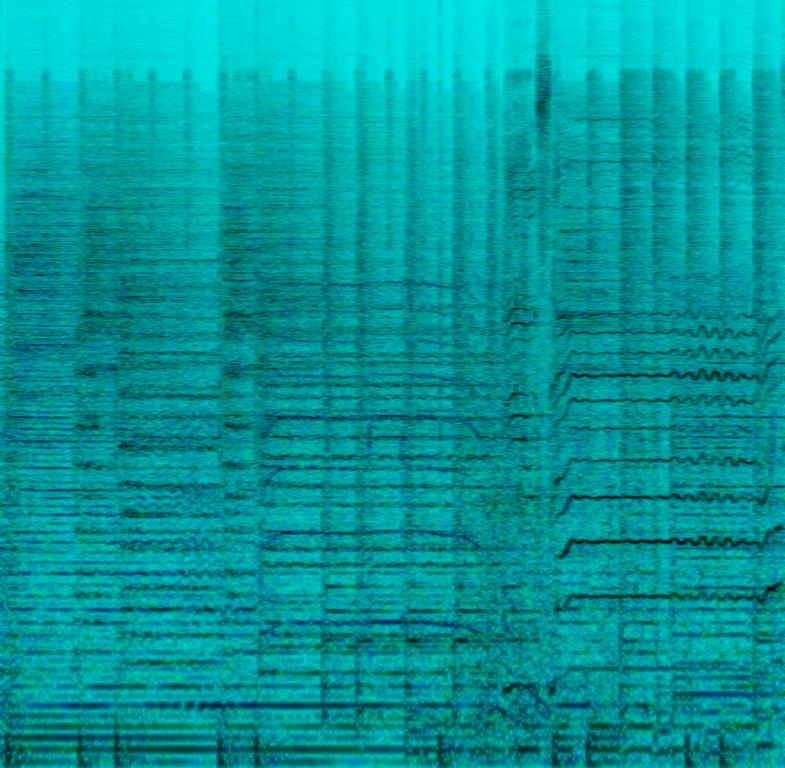
A female vocalist sings this spirited song. The tempo is fast with enthusiastic electric guitar harmony, slick drumming, groovy bass lines and synthesiser arrangements. The song is energetic, youthful, fun, pulsating, engaging and emphatic. This song is Alternative Rock.